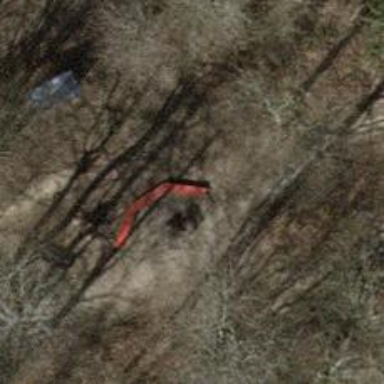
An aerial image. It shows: Red bench.